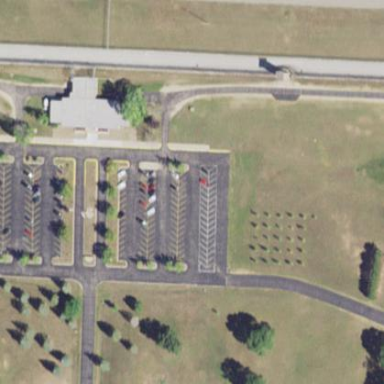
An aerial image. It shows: Parking area with surface.